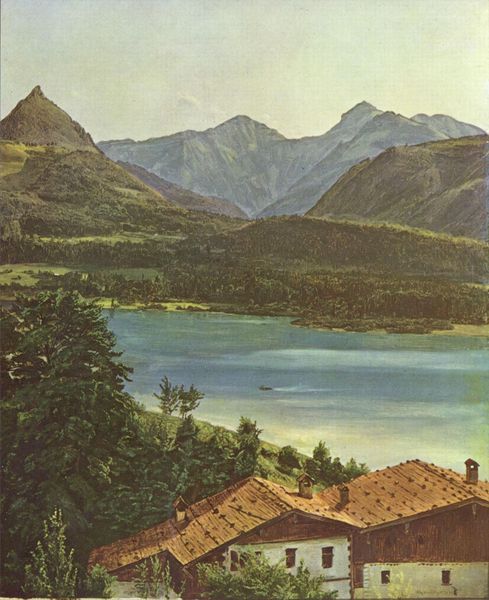
Titel: Wolfgangsee
Künstler: Ferdinand Georg Waldmüller
Standort: Wien
Institution: Österreichische Galerie im Belvedere
Schlagwörter: berg, blau, feuer, gemälde, himmel, meer, schatten, wasser, weiß, wolken, aquarell, bäume, fluss, grün, landschaft, see, ufer, braun, fenster, hell, holz, licht, ölbild, dach, haus, rot, wiese, wolke, hochformat, malerei, wand, stein, steine, öl, horizont, häuser, hügel, natur, weite, busch, büsche, einsam, hütte, sonne, wiesen, realismus, rosa, tal, wald, bauern, boot, kamin, kamine, schornstein, ton, himmelblau, aussicht, gischt, schiff, sommer, wellen, ansicht, naturalismus, fischer, berge, berghang, bergspitzen, gebirge, gipfel, dorf, dächer, mauer, schornsteine, ziegel, bergkette, landschaftsmalerei, alm, berglandschaft, schlucht, bauernhof, hof, idylle, romantik, ölgemälde, dampfer, frühling, foto, bayern, einöde, alpen, schwimmen, wälder, groß, schweiz, bläulich, fichte, tanne, ölmalerei, österreich, gedeckt, putz, landhaus, moor, bauernhaus, bauernhäuser, ziegeldach, rötlich, wildnis, atmosphäre, freilicht, hänge, tirol, bergsee, aufstieg, tafelbild, schindeln, alpenlandschaft, schindel, schindeldach, hallstadt, stadel, voralpen, uferwiese, hausdach, aquarel, voralpenland, büume, wölkchen, helll, oberland, lichr, klischee, kochelsee, starnberg, bergkegel, walchensee, schorsteine, schliersee, berghäuser, farbbild, hausberg, holverschalung, 19. jahrhundert, tanen, gopfel, hag